Question: I have final test in OS Course, in the morning tomorrow, and I got stuck with an problem.
Say we have 4 processes in our system: P1, P2, P3, P4, and 4 different resources: R1, R2, R3, R4.
Current state of the system shown in this picture.

The question is - "Is system in deadlock or not?" I solved few similar problems, so, I think, the system IS in deadlock, because there aren't enough available resources (for example P4 requests 2 instances of R3, but in available list exists only 1 resource of R3).
I'm little confused because answer of my practitioner is : system isn't in deadlock, and processes running in this order: P4->P3->P1->P2
Which Solution is Right?
Thanks.
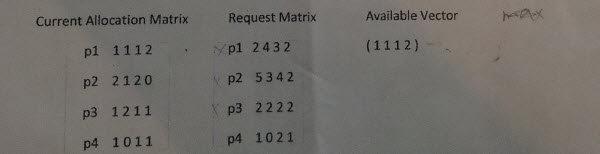
Answer: Your instructor is correct. In particular, P4 already has (1 0 1 1), and thus needs only (0 0 1 0), which can be easily met by the available resources. After P4 is served the resources, it completes and releases everything it was using (including its Current Allocation). The OS can then send those resources through to the remaining processes (in the correct sequence), thus no deadlock.